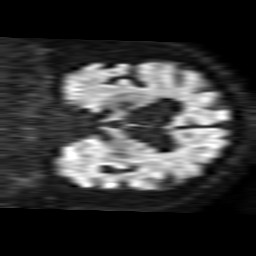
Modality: TRACE
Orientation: coronal
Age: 82
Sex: male
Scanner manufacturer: philips
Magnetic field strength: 1.5 T
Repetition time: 3.781 s
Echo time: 0.07078 s